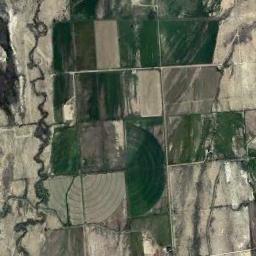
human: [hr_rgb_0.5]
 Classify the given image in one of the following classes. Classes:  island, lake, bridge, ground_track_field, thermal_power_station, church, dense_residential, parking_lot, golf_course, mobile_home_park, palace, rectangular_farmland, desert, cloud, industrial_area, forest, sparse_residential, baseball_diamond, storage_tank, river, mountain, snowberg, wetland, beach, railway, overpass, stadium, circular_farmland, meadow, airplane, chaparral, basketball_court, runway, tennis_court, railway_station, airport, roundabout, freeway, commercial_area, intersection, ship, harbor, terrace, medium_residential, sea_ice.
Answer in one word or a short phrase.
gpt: circular_farmland